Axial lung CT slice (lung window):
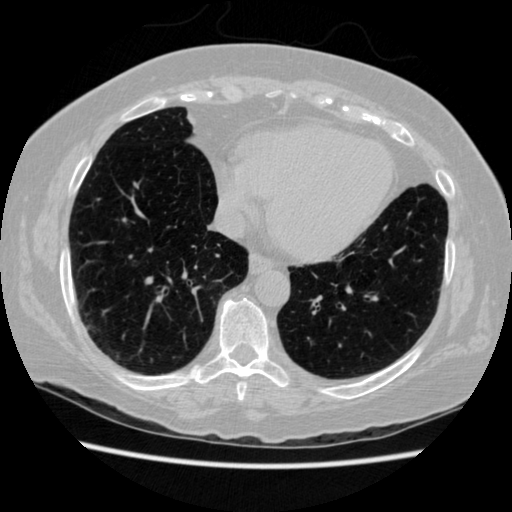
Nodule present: no